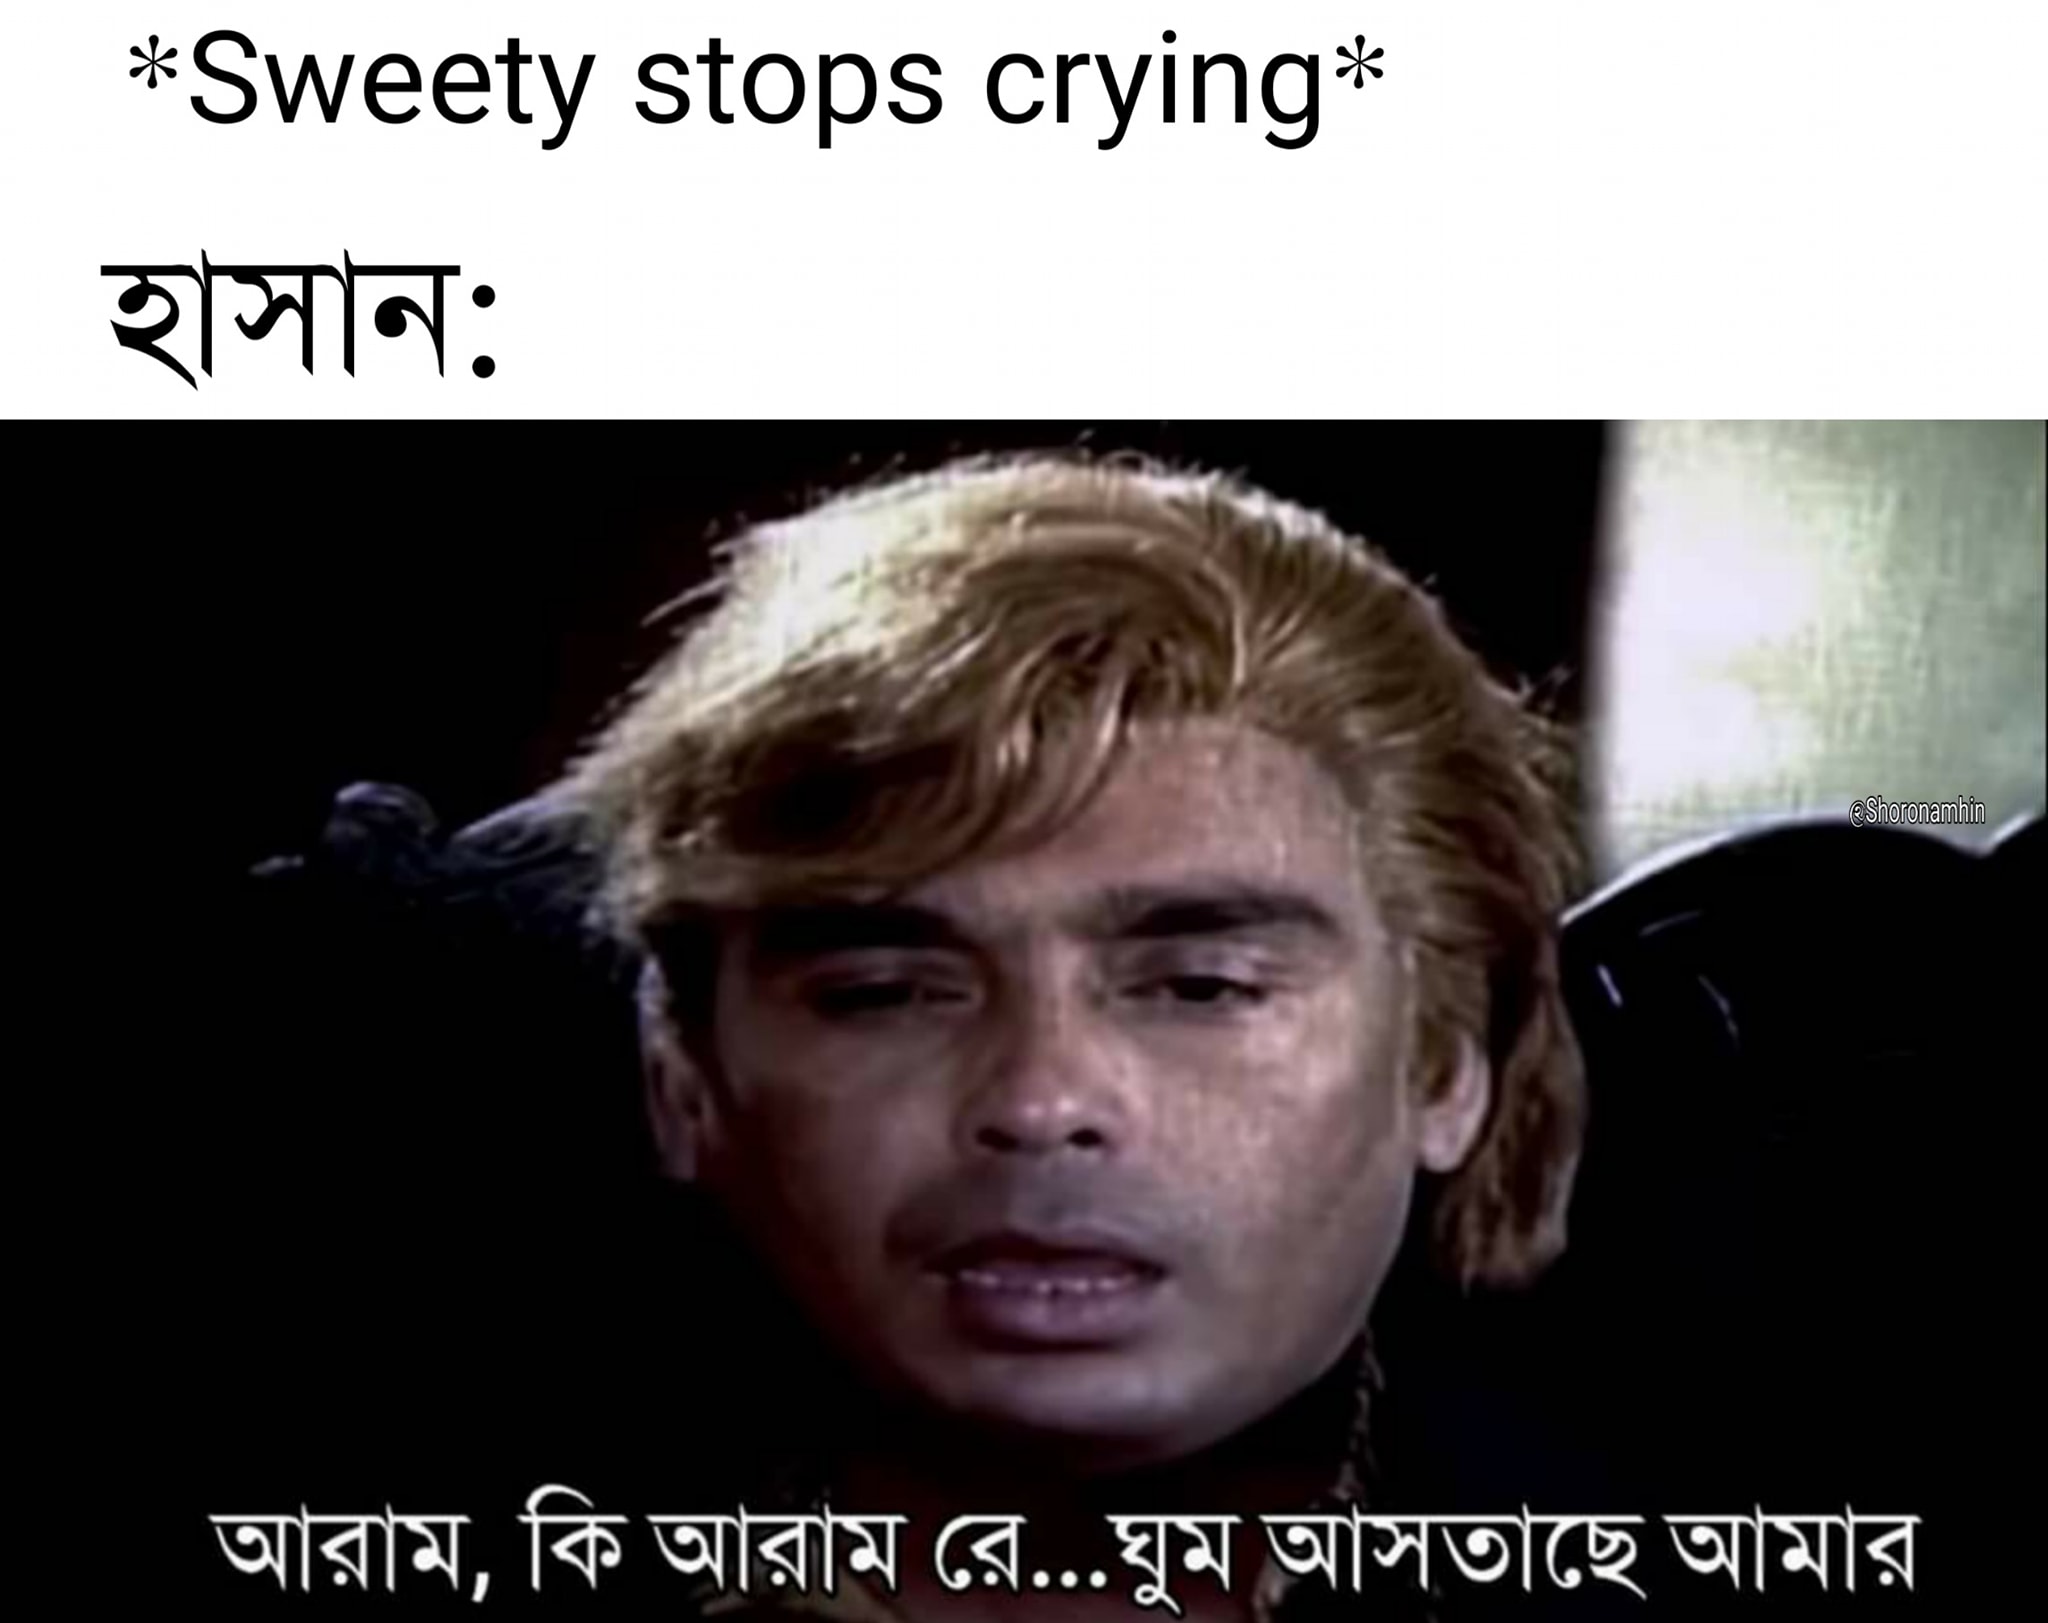
Caption: *গরুর ভুড়ি ভুনা খাবার টেবিলে দেখার পর*     ১০ ব/ব এর আমিঃ    আমি এখনঃ
Label: non-hate